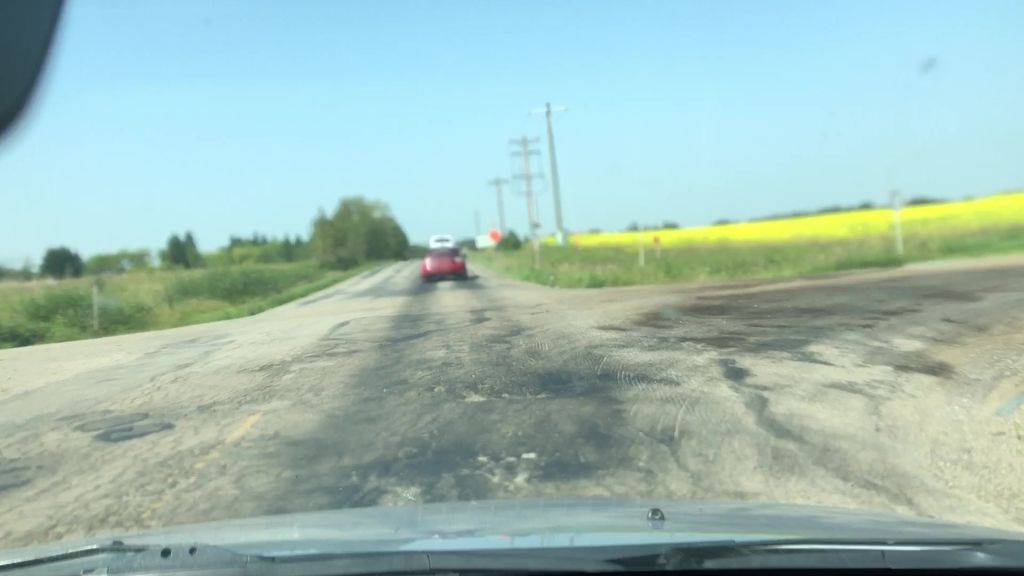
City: edmonton